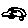
Label: car